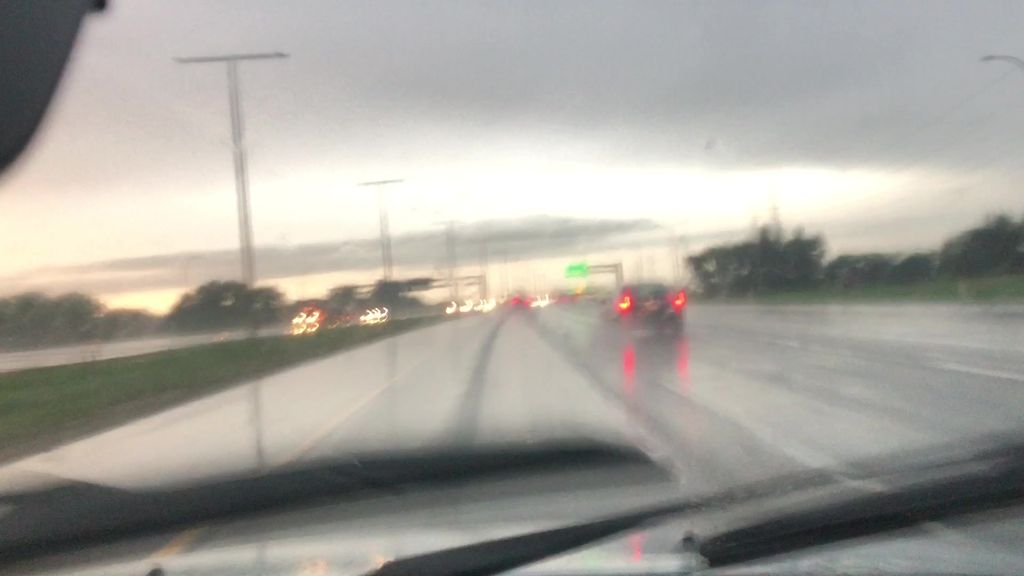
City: edmonton